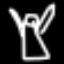
Label: angel